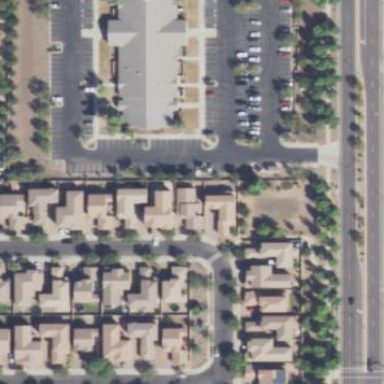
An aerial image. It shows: Parking area.